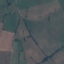
Land use / land cover class: Pasture